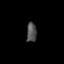
Tissue: lung
Cell type: Myeloid cells
Senescence score: 0.5579
Nuclear area (px): 190
Mean DAPI intensity: 80.263